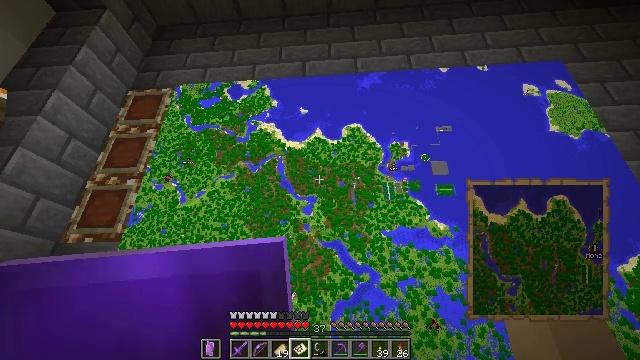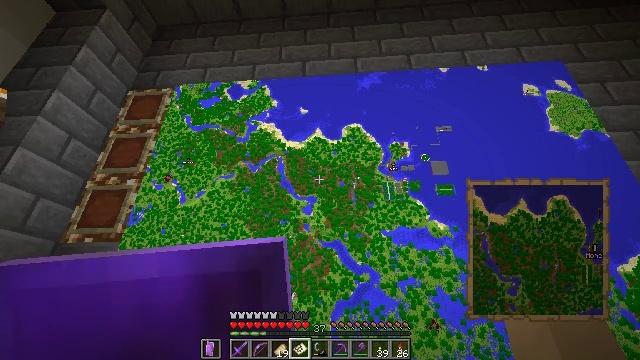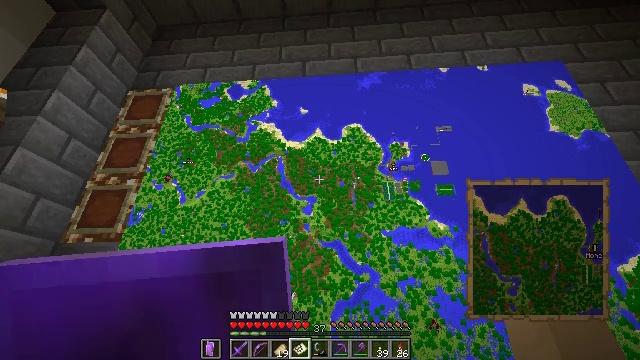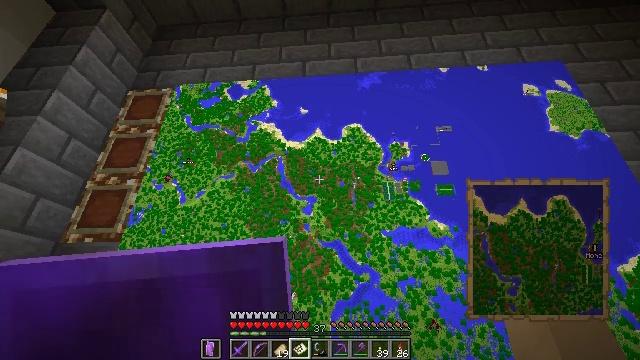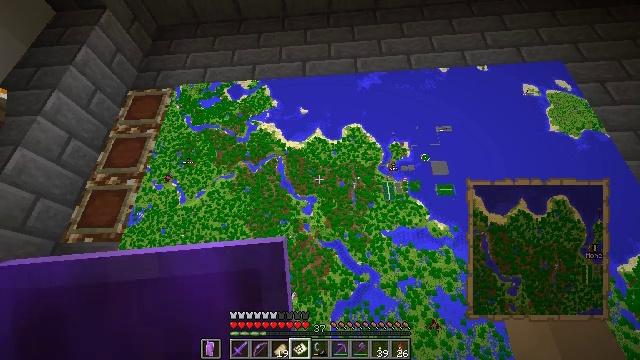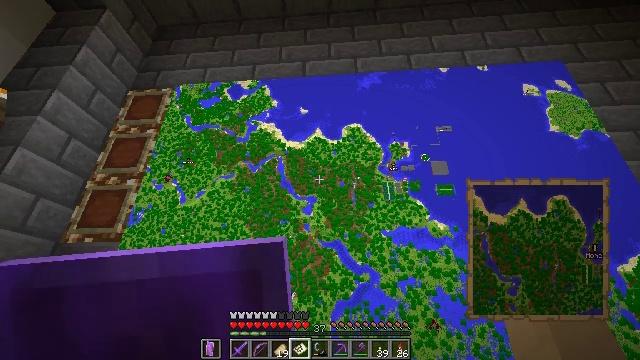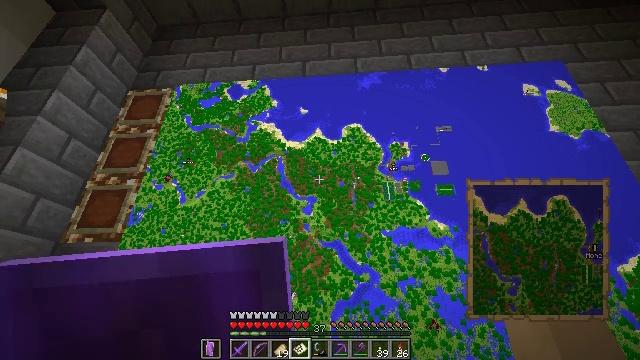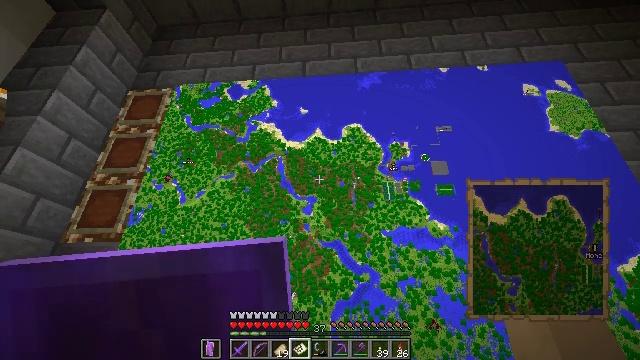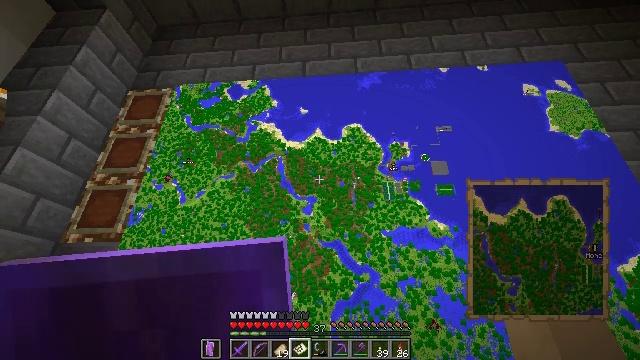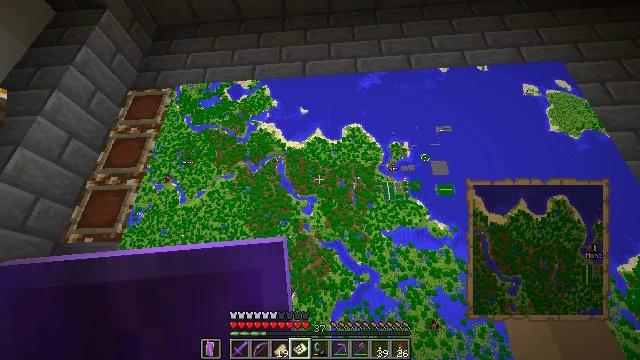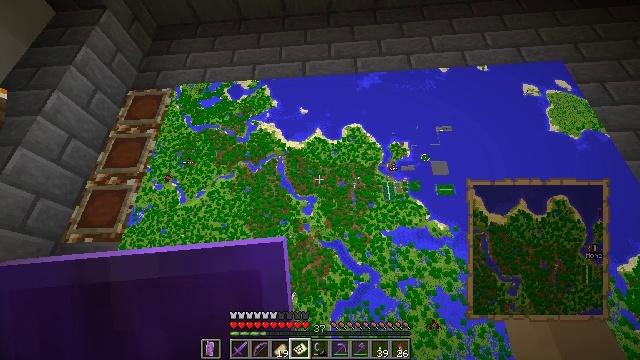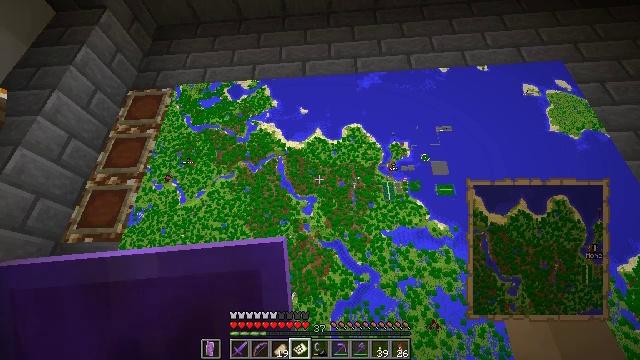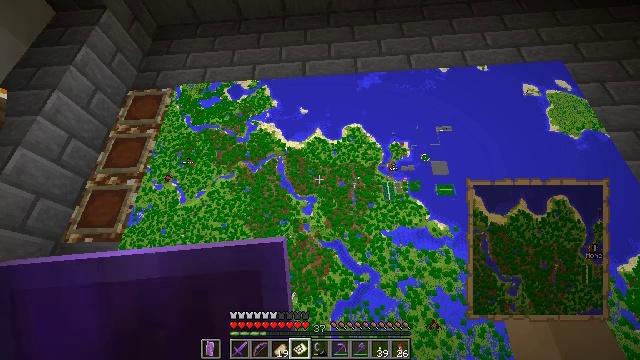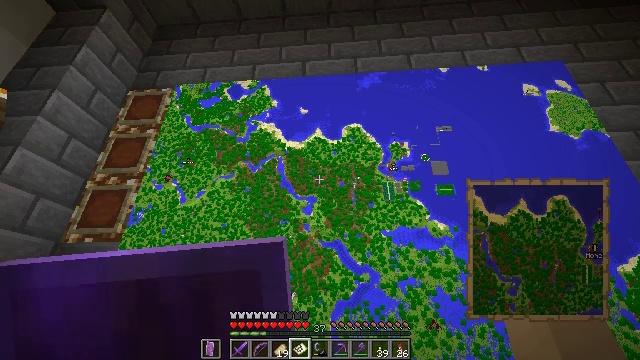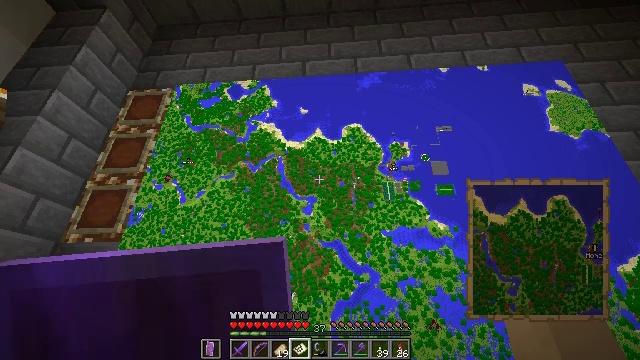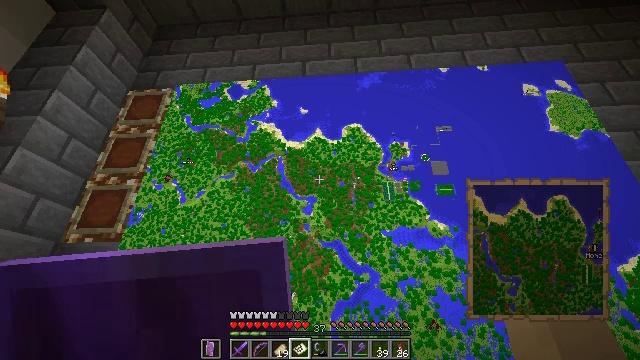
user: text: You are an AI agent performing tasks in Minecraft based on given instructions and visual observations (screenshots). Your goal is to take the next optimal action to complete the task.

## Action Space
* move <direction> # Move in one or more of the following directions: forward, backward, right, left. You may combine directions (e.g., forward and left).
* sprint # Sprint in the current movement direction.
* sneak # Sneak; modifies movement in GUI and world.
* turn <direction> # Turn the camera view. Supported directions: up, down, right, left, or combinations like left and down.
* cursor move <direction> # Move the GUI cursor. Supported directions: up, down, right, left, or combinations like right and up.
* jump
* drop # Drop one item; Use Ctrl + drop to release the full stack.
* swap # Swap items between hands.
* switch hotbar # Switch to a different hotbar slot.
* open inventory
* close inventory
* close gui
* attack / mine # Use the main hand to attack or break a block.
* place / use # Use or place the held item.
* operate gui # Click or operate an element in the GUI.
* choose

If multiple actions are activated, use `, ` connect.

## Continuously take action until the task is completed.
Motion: motion action
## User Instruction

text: Interact with the crafting table to make a filled map.
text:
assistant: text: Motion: no_op
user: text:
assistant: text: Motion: no_op
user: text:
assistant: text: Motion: no_op
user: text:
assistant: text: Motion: no_op
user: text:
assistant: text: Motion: no_op
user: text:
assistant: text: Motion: no_op
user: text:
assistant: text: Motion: no_op
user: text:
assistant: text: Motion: no_op
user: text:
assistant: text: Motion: no_op
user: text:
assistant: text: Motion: no_op
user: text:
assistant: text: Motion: no_op
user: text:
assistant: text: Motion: no_op
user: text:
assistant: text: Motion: no_op
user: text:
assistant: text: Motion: no_op
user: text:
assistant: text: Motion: no_op
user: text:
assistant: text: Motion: no_op
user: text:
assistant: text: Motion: no_op
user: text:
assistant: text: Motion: no_op
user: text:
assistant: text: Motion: no_op
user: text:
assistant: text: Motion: no_op
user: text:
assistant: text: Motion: no_op
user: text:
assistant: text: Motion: no_op
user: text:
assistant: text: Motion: no_op
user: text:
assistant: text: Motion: no_op
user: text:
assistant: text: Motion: no_op
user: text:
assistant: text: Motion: no_op
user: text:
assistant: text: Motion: no_op
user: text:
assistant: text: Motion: no_op
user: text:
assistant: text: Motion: no_op
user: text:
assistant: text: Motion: no_op